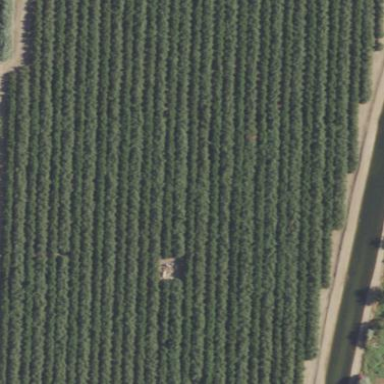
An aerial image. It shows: Orchard.